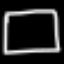
Label: square